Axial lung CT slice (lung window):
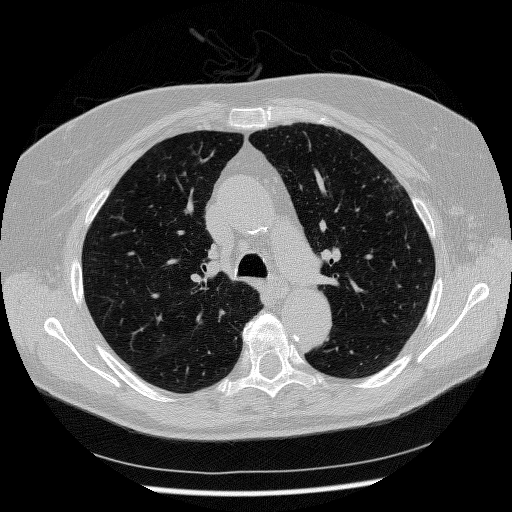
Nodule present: no